Question: I am making an aspx page to track vehicles. The only thing I am sticking with is that I don't know how to remove tooltip text from google markers.
The data is displaying correctly.

In the image above, (1) is being shown when I am taking my cursor on marker image and (2) is coming when I am clicking on the marker.
I want to hide (1). How to do that?
I am using the following code:
'''
function initMap() {
var image = '../images/FireTruck.png';
var markers = JSON.parse('<%=ConvertDataTabletoString() %>');
var mapOptions = {
center: new google.maps.LatLng(markers[0].lat, markers[0].lng),
zoom: 8,
mapTypeId: google.maps.MapTypeId.ROADMAP
};
var infoWindow = new google.maps.InfoWindow();
var map = new google.maps.Map(document.getElementById("map"), mapOptions);
for (i = 0; i < markers.length; i++) {
var data = markers[i]
var myLatlng = new google.maps.LatLng(data.lat, data.lng);
var marker = new google.maps.Marker({
position: myLatlng,
map: map,
title: data.title,
icon: image
});
(function (marker, data) {
google.maps.event.addListener(marker, "click", function (e) {
infoWindow.setContent(data.title);
infoWindow.open(map, marker);
});
})(marker, data);
}
}
'''
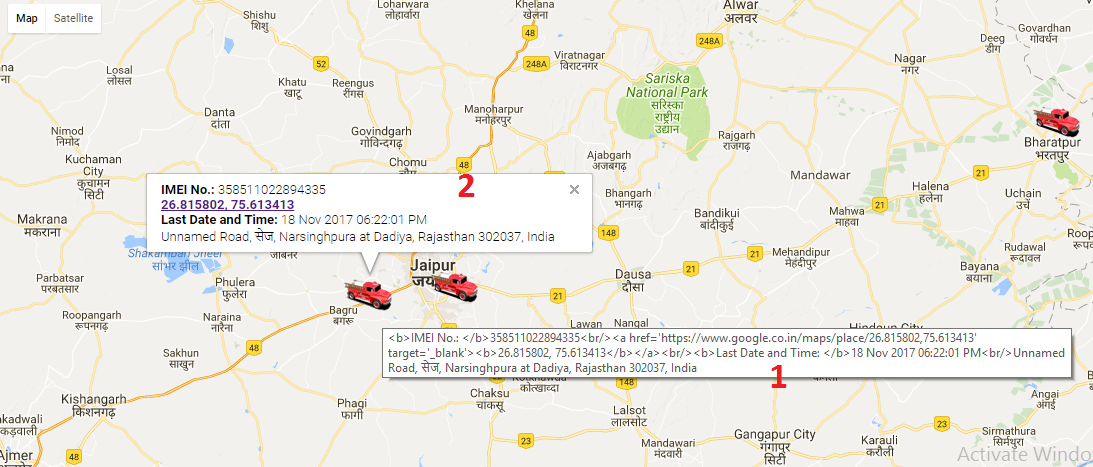
Answer: Don't set the 'title' property of the marker (that is what sets the tooltip).
'''
var marker = new google.maps.Marker({
position: myLatlng,
map: map,
title: data.title, // <<<<<<<<<<<<<<<<<< REMOVE THIS
icon: image
});
'''